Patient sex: M
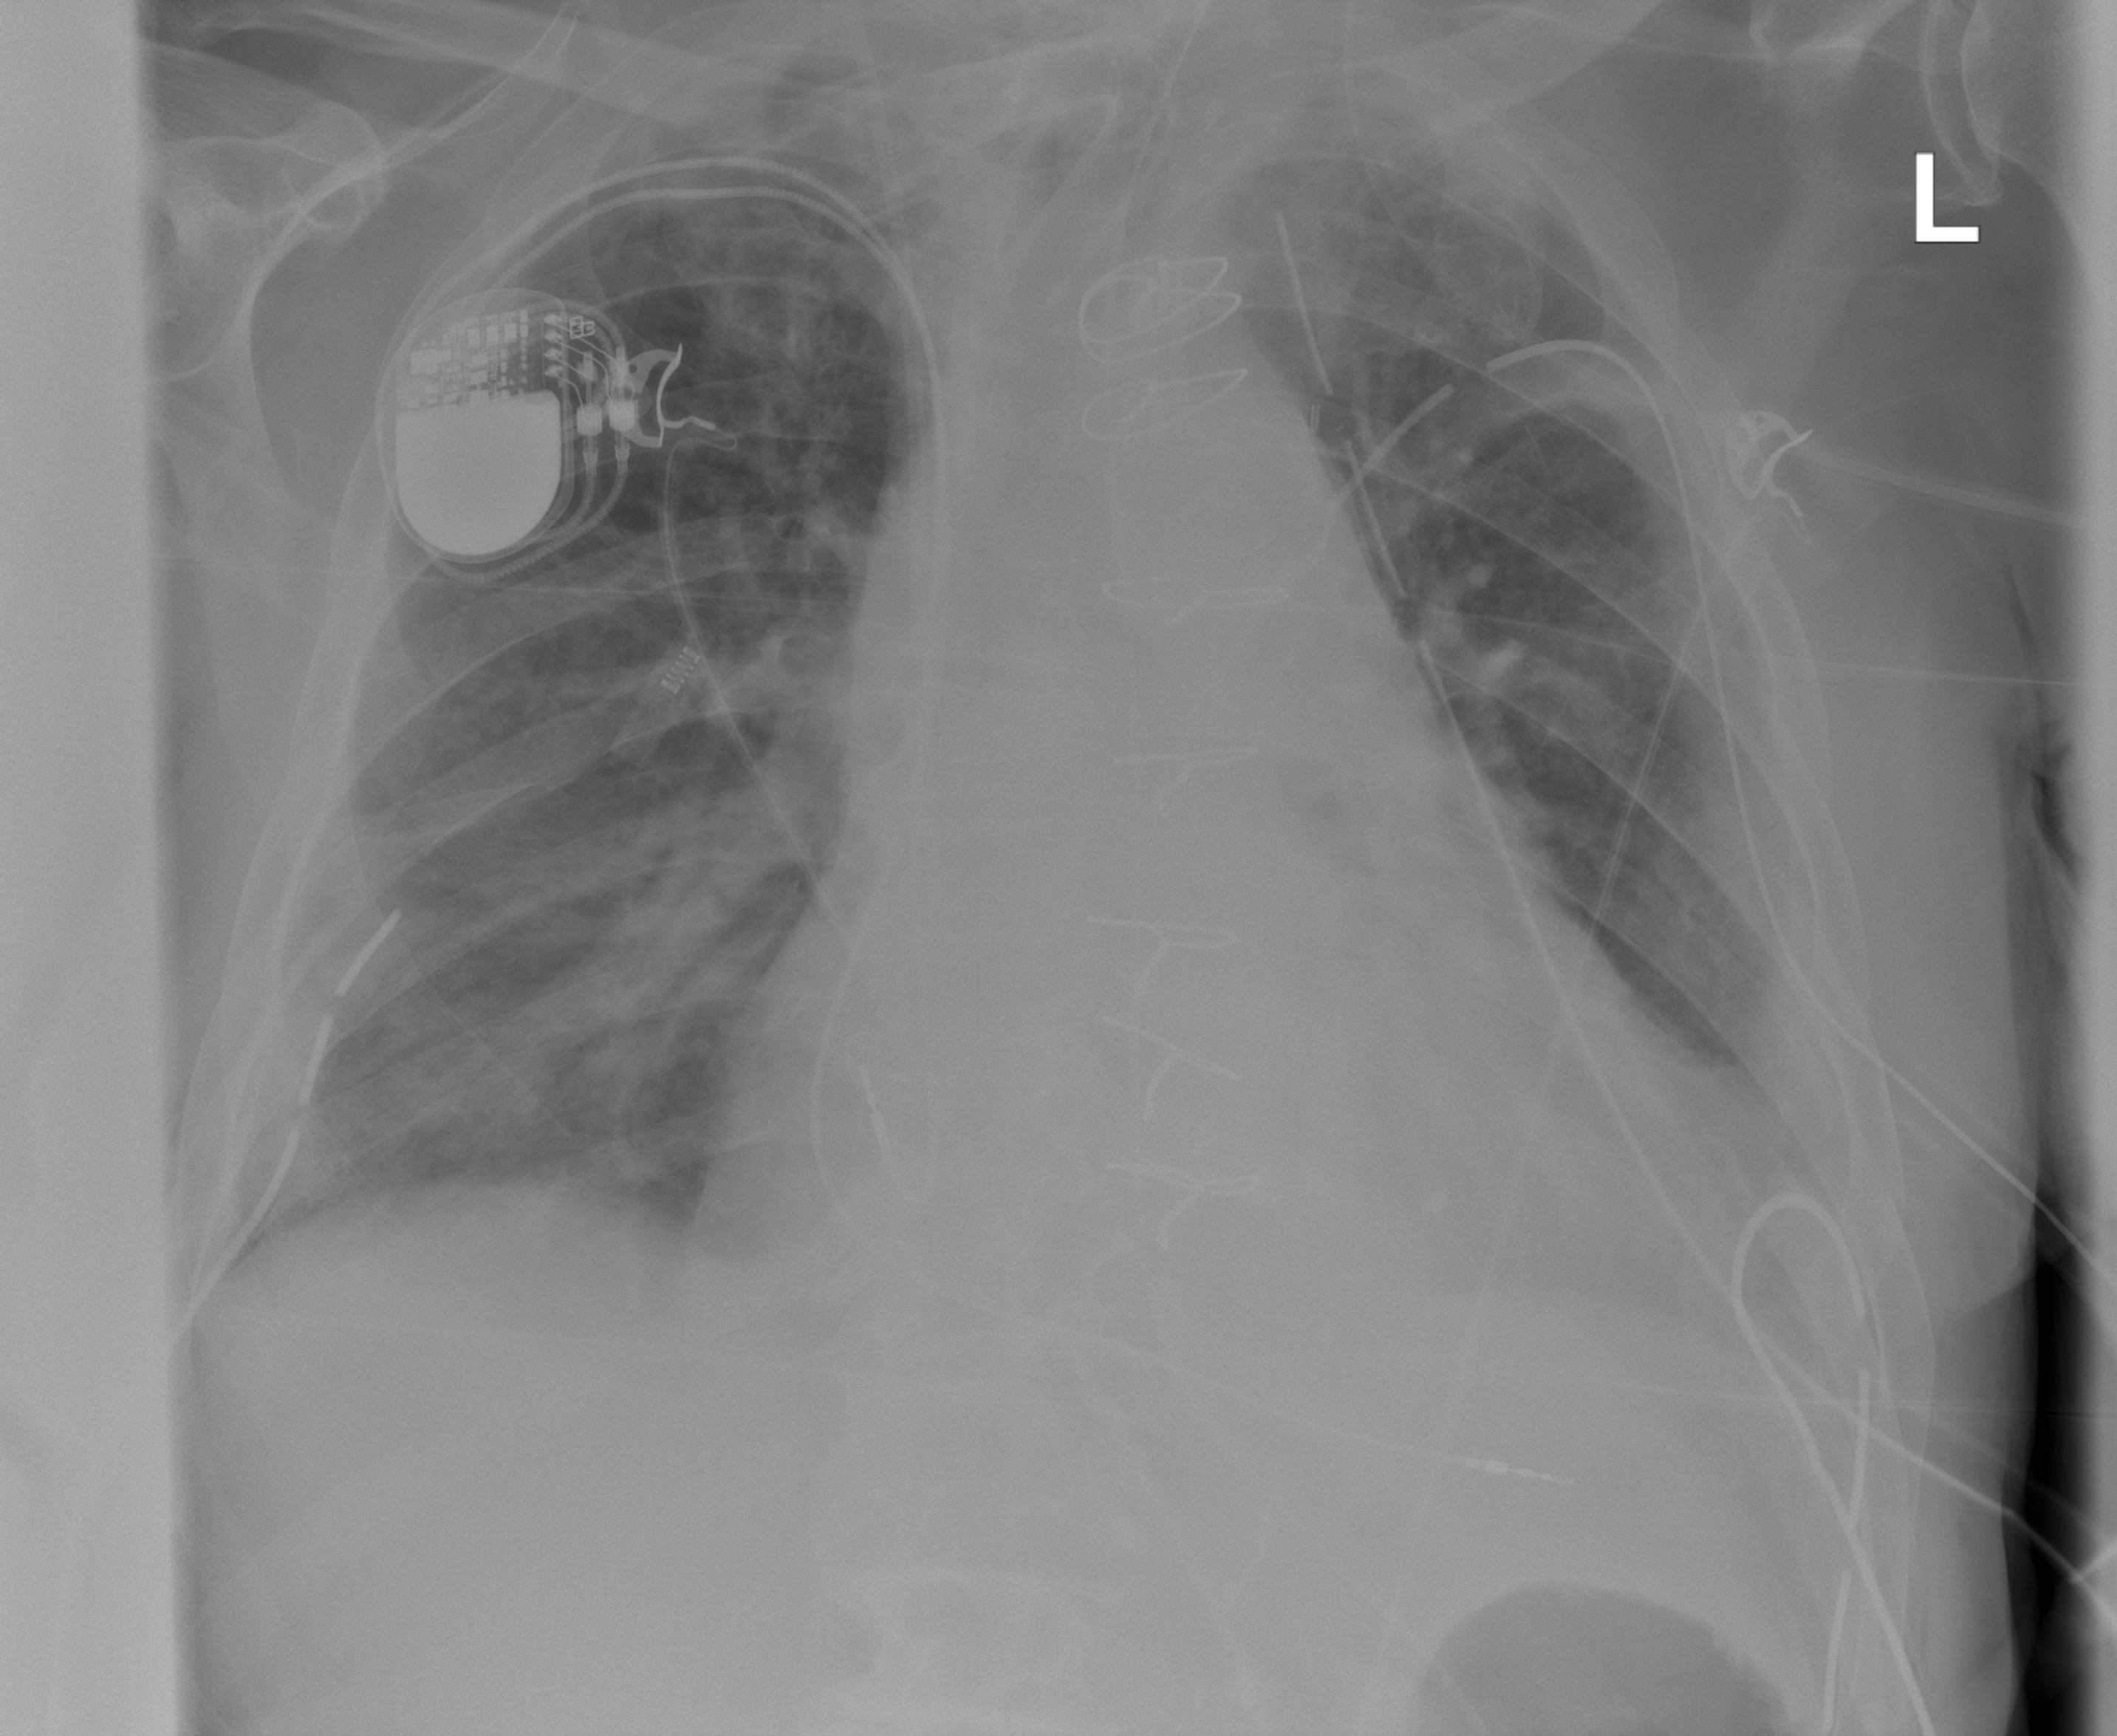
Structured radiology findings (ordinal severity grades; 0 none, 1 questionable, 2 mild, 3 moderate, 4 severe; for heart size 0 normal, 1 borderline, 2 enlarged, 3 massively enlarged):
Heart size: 1
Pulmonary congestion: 0
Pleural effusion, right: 2
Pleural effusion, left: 2
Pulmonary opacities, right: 0
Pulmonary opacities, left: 0
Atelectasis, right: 2
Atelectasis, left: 2